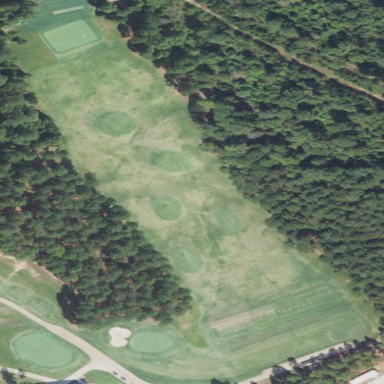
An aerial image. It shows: Grassy area designated for driving range golf.